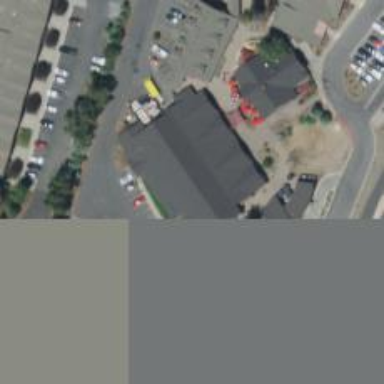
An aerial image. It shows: Supermarket.